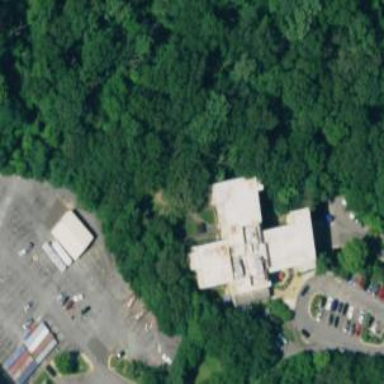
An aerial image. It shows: Nursing home.